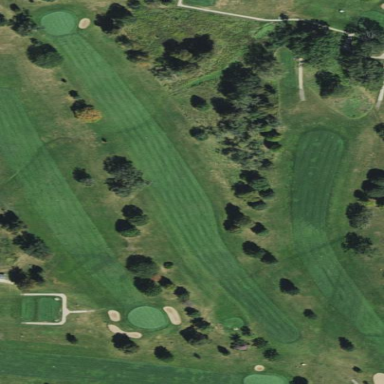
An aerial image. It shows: Golf rough area.